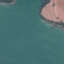
Label: SeaLake